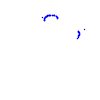
Particle: proton